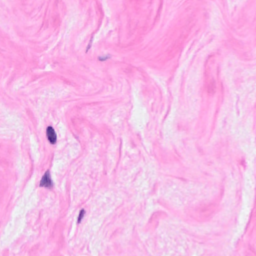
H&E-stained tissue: Breast